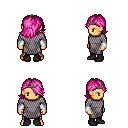
a pixel art fantasy rpg character, male body template, human, tanned skin, chain mail, metal pants, pink swoop hairstyle, iron tiara, white cloth bracers, black shoes, four views (front, back, left, right), 2x2 character sprite sheet, small pixel art, hard edges, no anti-aliasing